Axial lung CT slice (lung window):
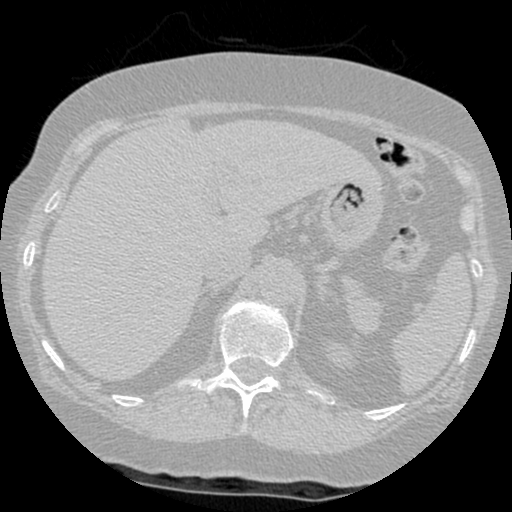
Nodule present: no